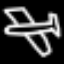
Label: airplane